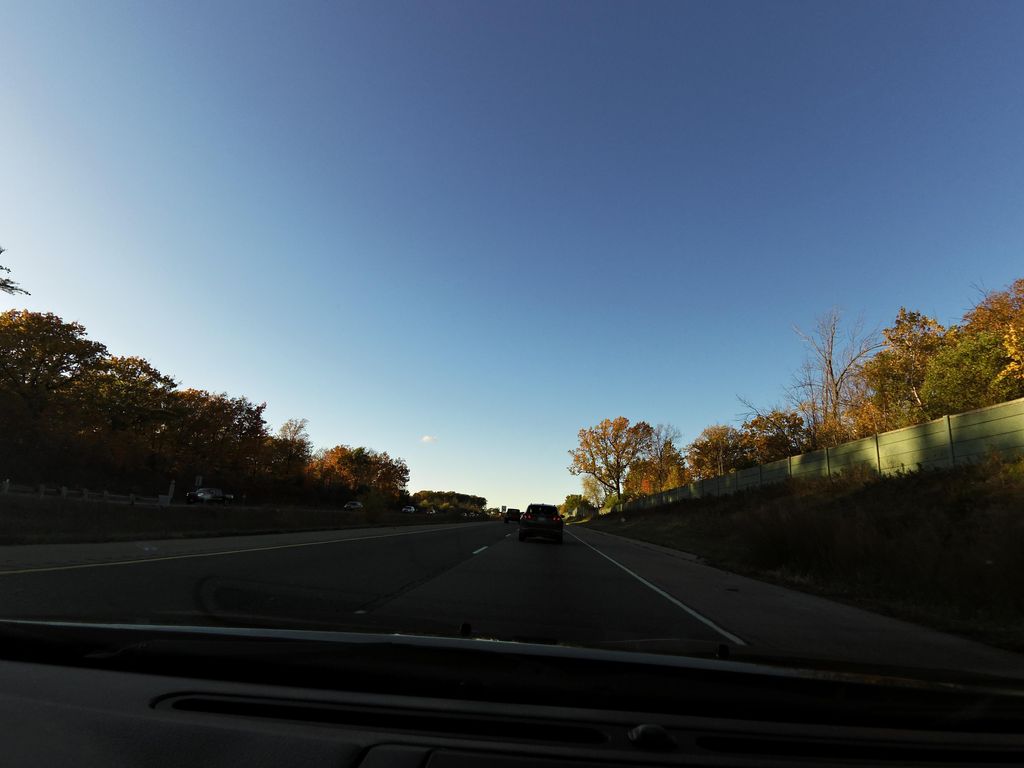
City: hamilton